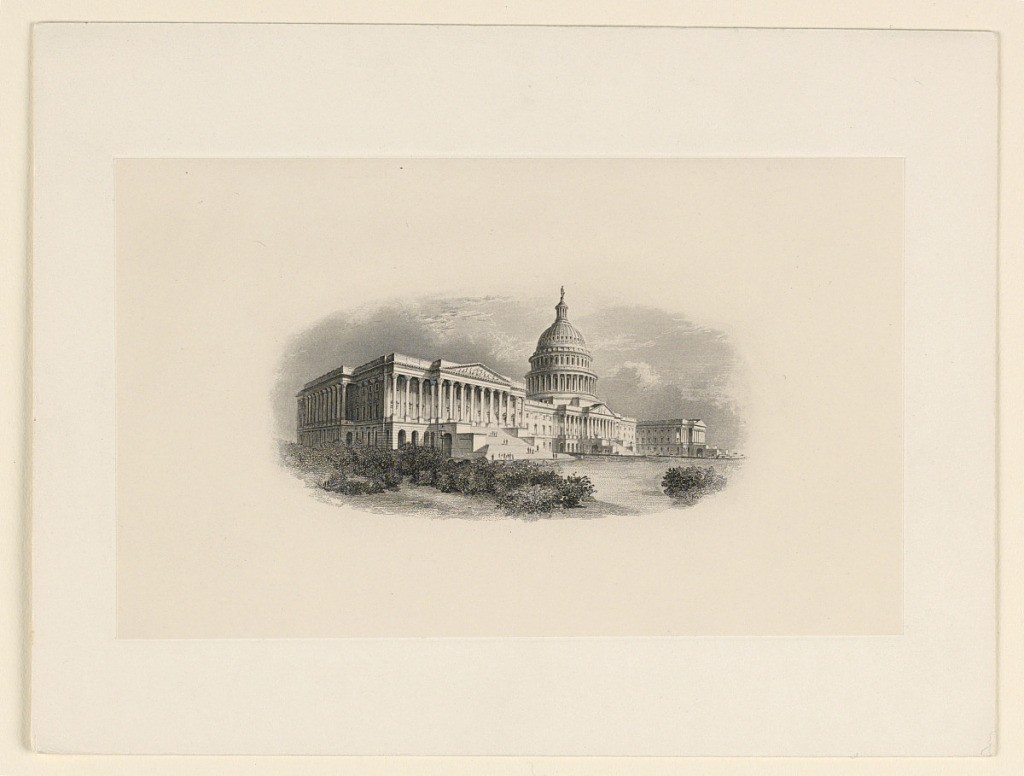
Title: Banknote Proof: The Capitol
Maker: Bureau of Engraving and Printing, U.S. Department of the Treasury, Washington, D.C.
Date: ca. 1900
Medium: Engraving in black ink on paper
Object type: bank note
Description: Proof of bank-note engraving. Vignette of the U.S. Capitol Building, Washington, D.C.